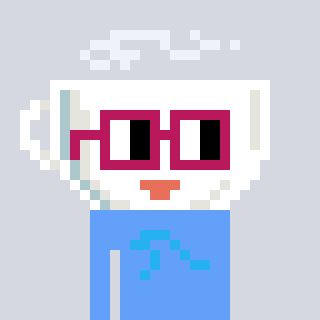
a pixel art character with square dark red glasses, a mug-shaped head and a blue-colored body on a cool background